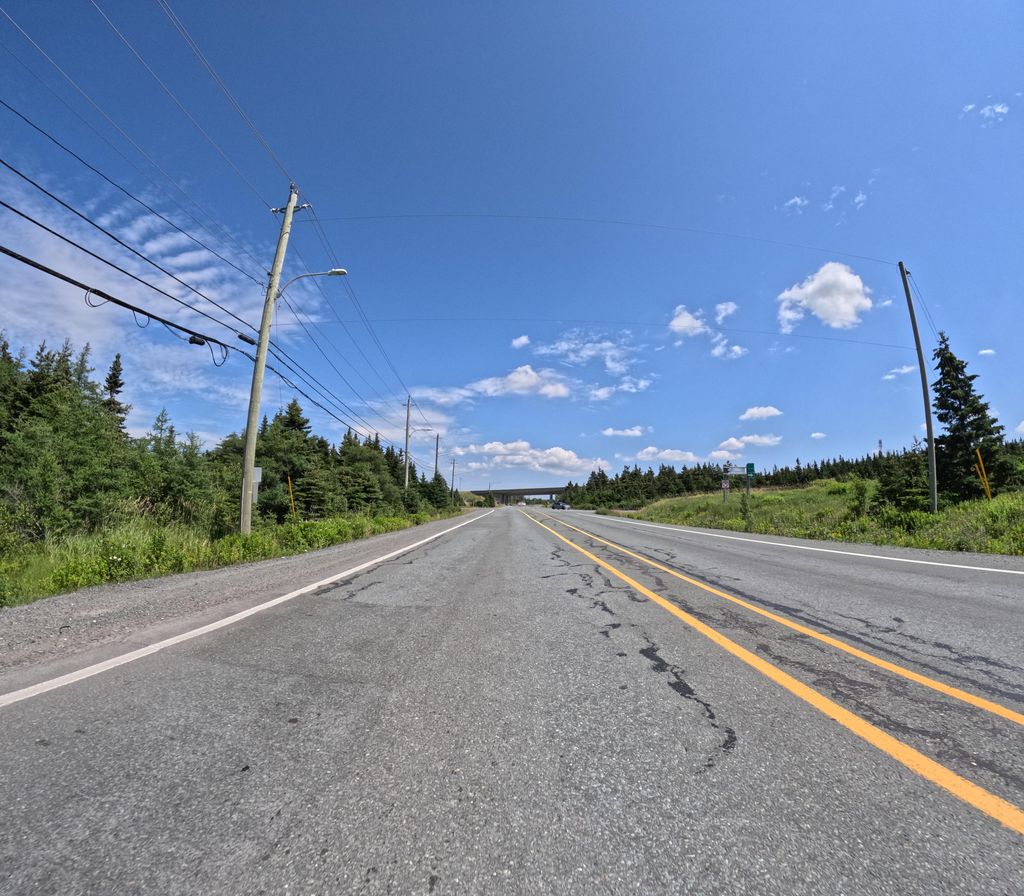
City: st_johns